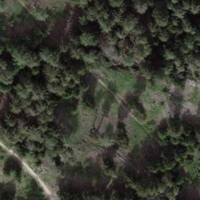
EUNIS habitat code: 43
Species observed at this site:
Periparus ater